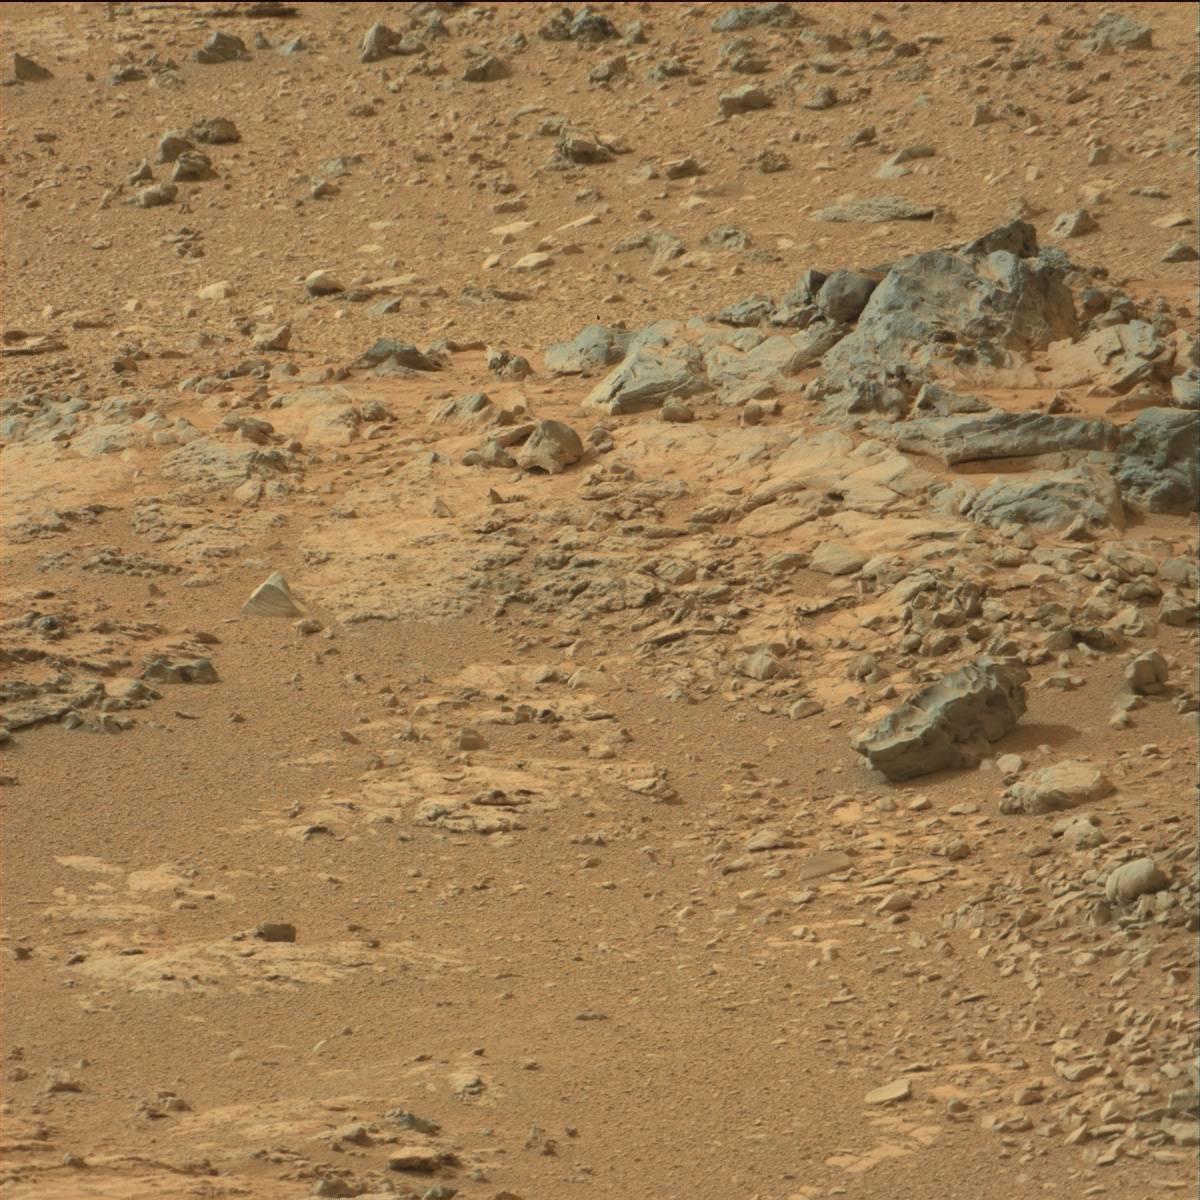
Terrain classes present: Bedrock, Rock, Sand / Soil